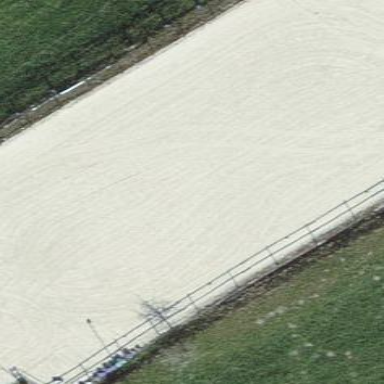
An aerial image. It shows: Equestrian pitch for leisure land use.